Field crop: tomato
Growth stage: 2
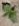
Species: solanum